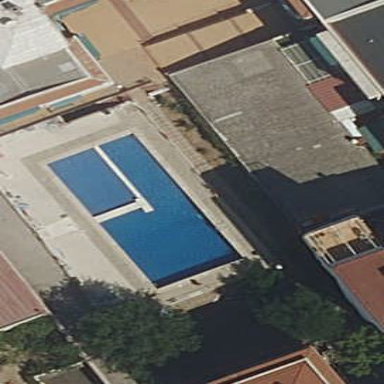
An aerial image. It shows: Swimming pool located in leisure land.